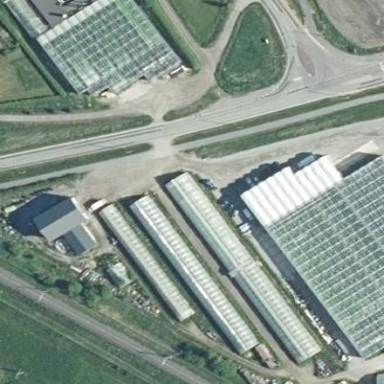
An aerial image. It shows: Greenhouse.